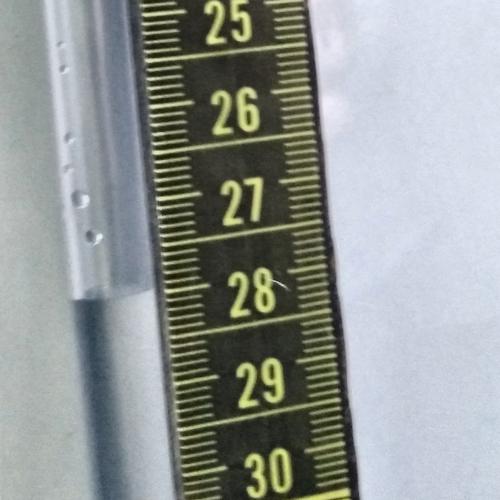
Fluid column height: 28.0 cm